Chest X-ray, PA view. Patient: 65 years old, sex M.
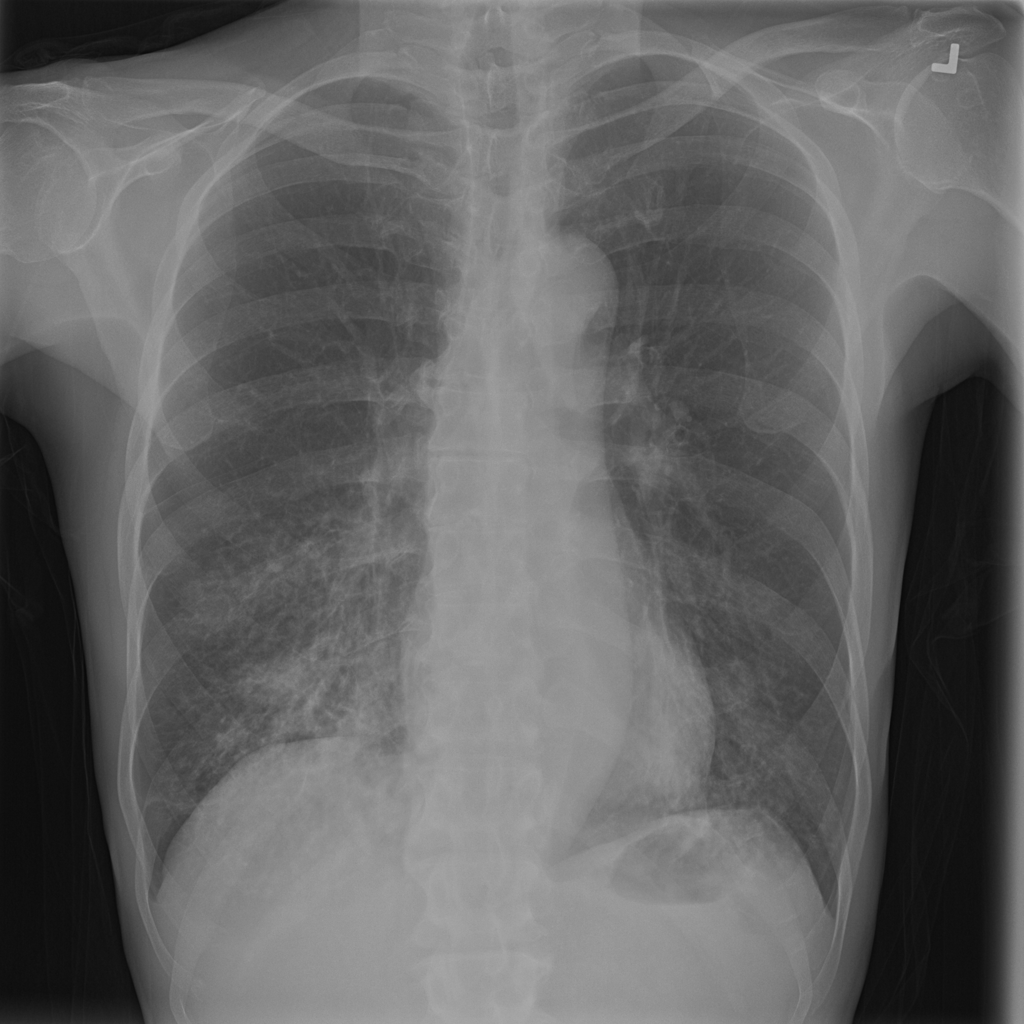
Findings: Infiltration